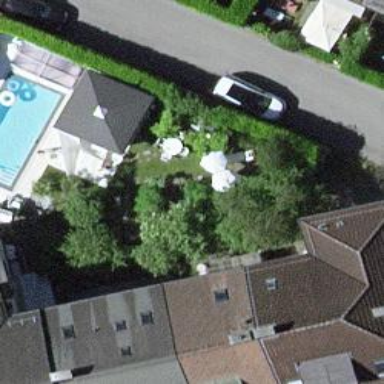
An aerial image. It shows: Residential garden area classified as leisure land.